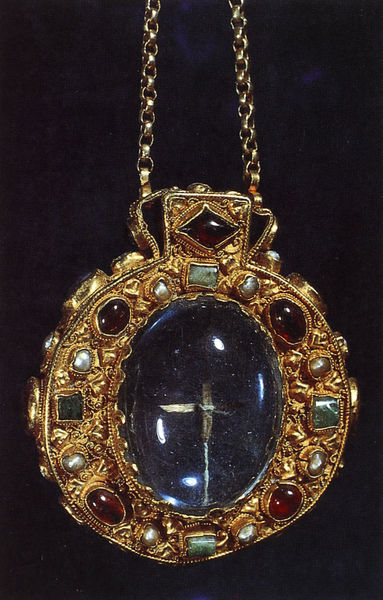
Titel: Amulett Karls des Großen
Standort: Reims, Kathedrale (EU - F)
Schlagwörter: blau, bunt, glas, schmuck, türkis, rot, flasche, rahmen, steine, kirche, gold, edelsteine, perle, perlen, rund, russland, kette, verzierung, uhr, foto, kreuz, perlmutt, anhänger, edelstein, zeit, heilig, opal, ziseliert, fassung, reliquie, rubin, saphir, russisch, schmuckstück, rubine, aquamarin, smaragde, goldfassung, gemmen, kete, liturgisch, halbedelstein, heiliges holz, relquiar